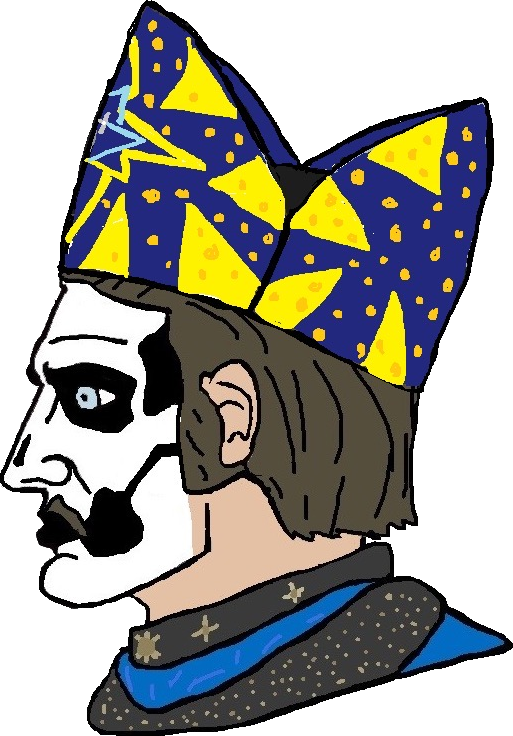
Label: 4_Yes_Chad